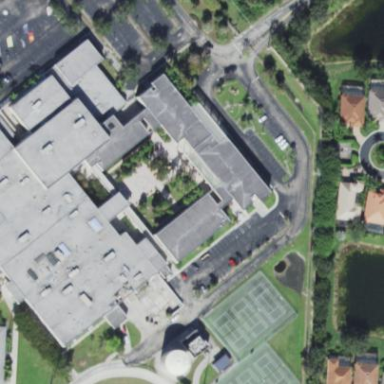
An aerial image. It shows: School building.